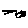
Label: cat